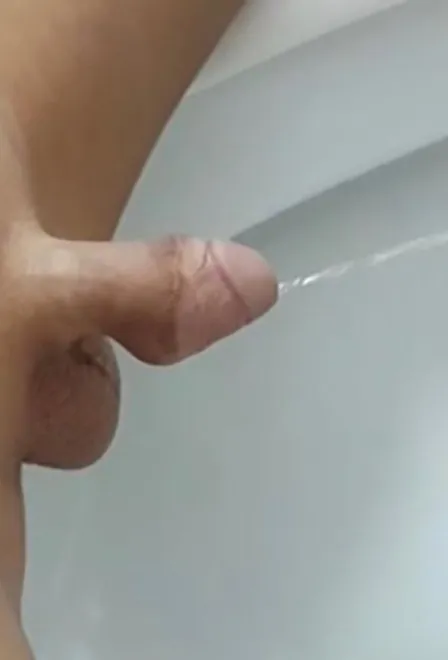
Penis with urethral diverticulum.
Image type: medical_photograph (skin_photograph)